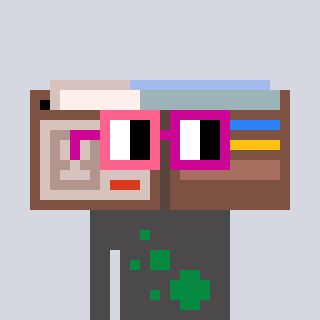
a pixel art character with square pink and red glasses, a wallet-shaped head and a grayscale-colored body on a cool background